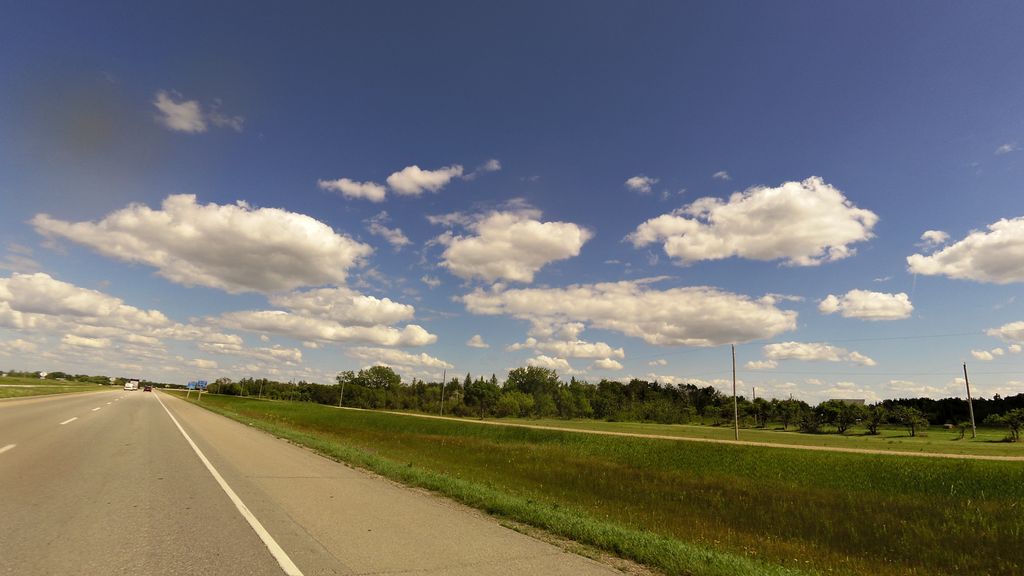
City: winnipeg